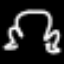
Label: frog